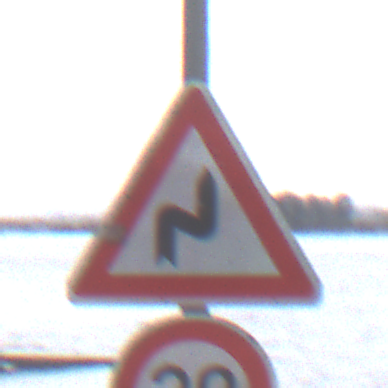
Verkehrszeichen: DoppelkurveRechts
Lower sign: Geschwindigkeit30
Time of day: Midday
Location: Outdoor (Suburban)
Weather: Overcast
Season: NotSpecified
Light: Natural